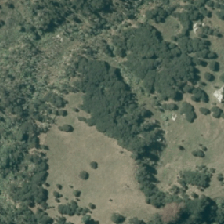
Land cover: manuka_kanuka